Sex: M
Age: 69
Scanner: Prisma
Primary tumour origin: Other
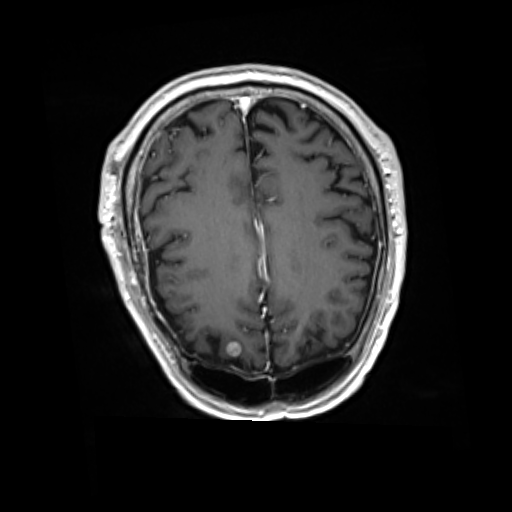
Segmented lesion volume (cc): 0.6684
Number of lesion components: 3